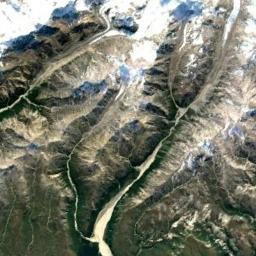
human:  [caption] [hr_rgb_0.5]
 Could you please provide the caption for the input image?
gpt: The snowberg is partly covered with snow and ice and the color of the mountain is brown .

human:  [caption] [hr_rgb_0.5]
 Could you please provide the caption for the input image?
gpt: Only the peaks of the snow-capped mountains are covered with snow .

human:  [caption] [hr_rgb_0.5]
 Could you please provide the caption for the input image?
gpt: The snow berg is consist of bare land and white snow .

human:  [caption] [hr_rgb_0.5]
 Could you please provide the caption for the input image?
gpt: There is a lot of snow on the snowberg .

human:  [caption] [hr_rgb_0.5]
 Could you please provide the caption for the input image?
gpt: There are some snow and rivers on the snowberg .